Question: in my application I call a server API to get a list of users. I display these users in a UITableView with a NSFetchedResultsController. Some users are in contact with the user currently connected and others are not. First I present you my Core Data stack (using MagicalRecord) :

I manage to show all users (contacts and not contacts) with a 'usersContext' where I create/update/delete all users from web service. Any time I save the tableView is updated. This is working fine.
But I wanted to merge the usersContext to the contactsContext in order to save only contacts in store to directly show them the next time the app is launched. Here comes my problem. When I 'contactsContext mergeChangesFromContextDidSaveNotification' no users are saved (and of course there are contacts). Maybe my Core Data stack or my code is wrong :
'''
// init
- (void)configureContactsStack
{
_contactsContext = [NSManagedObjectContext MR_contextWithStoreCoordinator:[NSPersistentStoreCoordinator MR_defaultStoreCoordinator]];
[_contactsContext MR_setWorkingName:@"Contacts context"];
_usersContext = [NSManagedObjectContext MR_contextWithParent:[NSManagedObjectContext MR_defaultContext]];
[_usersContext MR_setWorkingName:@"Users context"];
[[NSNotificationCenter defaultCenter] addObserver:self selector:@selector(usersContextDidSave:) name:NSManagedObjectContextDidSaveNotification object:_usersContext];
}
- (void)getAllUsers
{
// async server call with main thread callback :
[self.usersContext performBlock:^{
// ... create/update/delete users in usersContext with server objects
[self.usersContext MR_saveOnlySelfAndWait]; // will call usersContextDidSave:
}];
// end of server callback
}
- (void)usersContextDidSave:(NSNotification *)notification
{
if (notification.object == self.usersContext) {
[self.contactsContext performBlock:^{
[self.contactsContext mergeChangesFromContextDidSaveNotification:notification];
// delete all users not contacts from contactsContext
[Users deleteAllMatchingPredicate:[NSPredicate predicateWithFormat:@"contact != 1"] inContext:self.contactsContext];
[self.contactsContext MR_saveToPersistentStoreWithCompletion:nil];
}];
}
}
'''
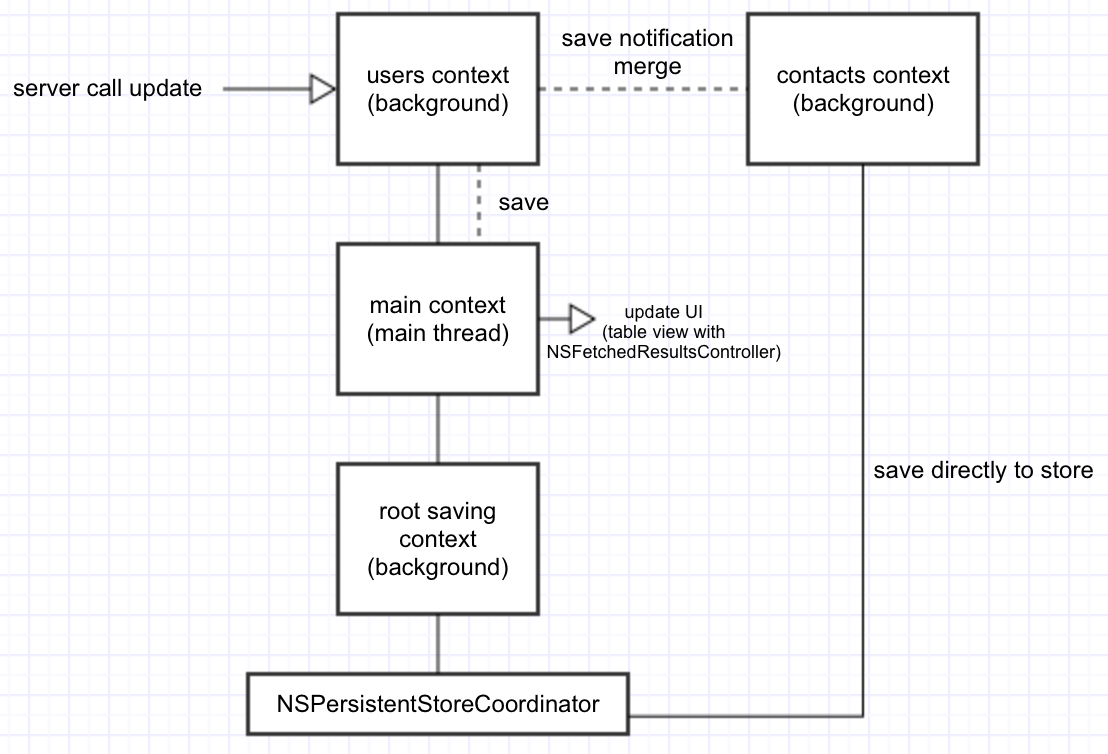
Answer: Don't merge sibling contexts. That is going to cause you problems. Instances of 'NSManagedObjectContext' are cheap and when you are using private queue contexts they are intended to be thrown away after use. Use them, throw them away, create a new one for the next piece of work that needs to be done.
No merging of change notifications required.